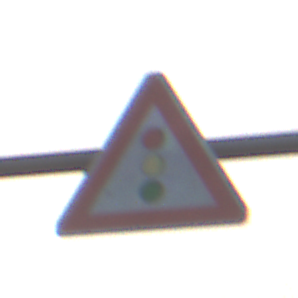
Verkehrszeichen: Lichtzeichenanlage
Umgebung: Outdoor, Nature
Tageszeit: SunriseSunset
Wetter: Clear
Licht: Natural
Jahreszeit: NotSpecified
Kontrast: LowContrast